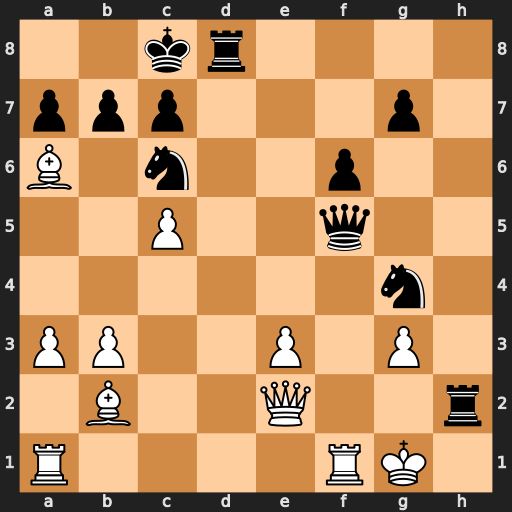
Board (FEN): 2kr4/ppp3p1/B1n2p2/2P2q2/6n1/PP2P1P1/1B2Q2r/R4RK1
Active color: w
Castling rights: -
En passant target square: -
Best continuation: Rxf5 Rxe2 Bxe2